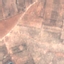
Label: PermanentCrop